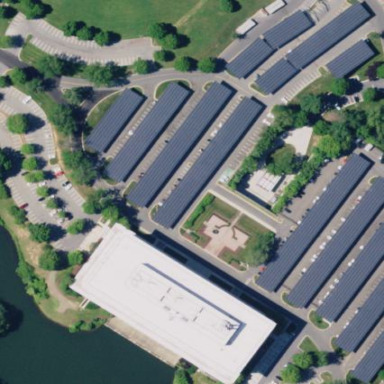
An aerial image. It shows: Solar photovoltaic panel generator located on building's roof.